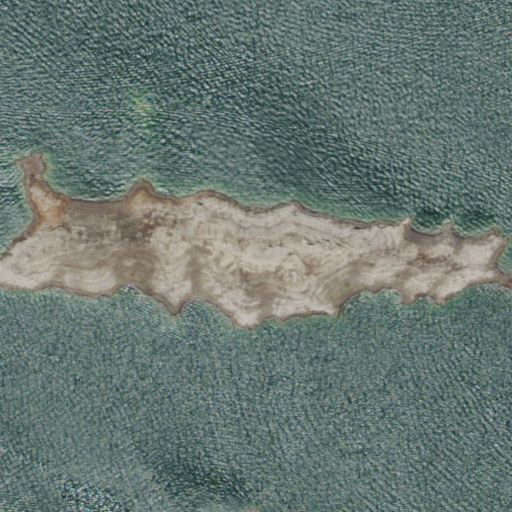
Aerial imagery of island in Nevada named Deadmans Island (historical) containing open water, grassland, and barren land